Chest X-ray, AP view. Patient: 33 years old, sex M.
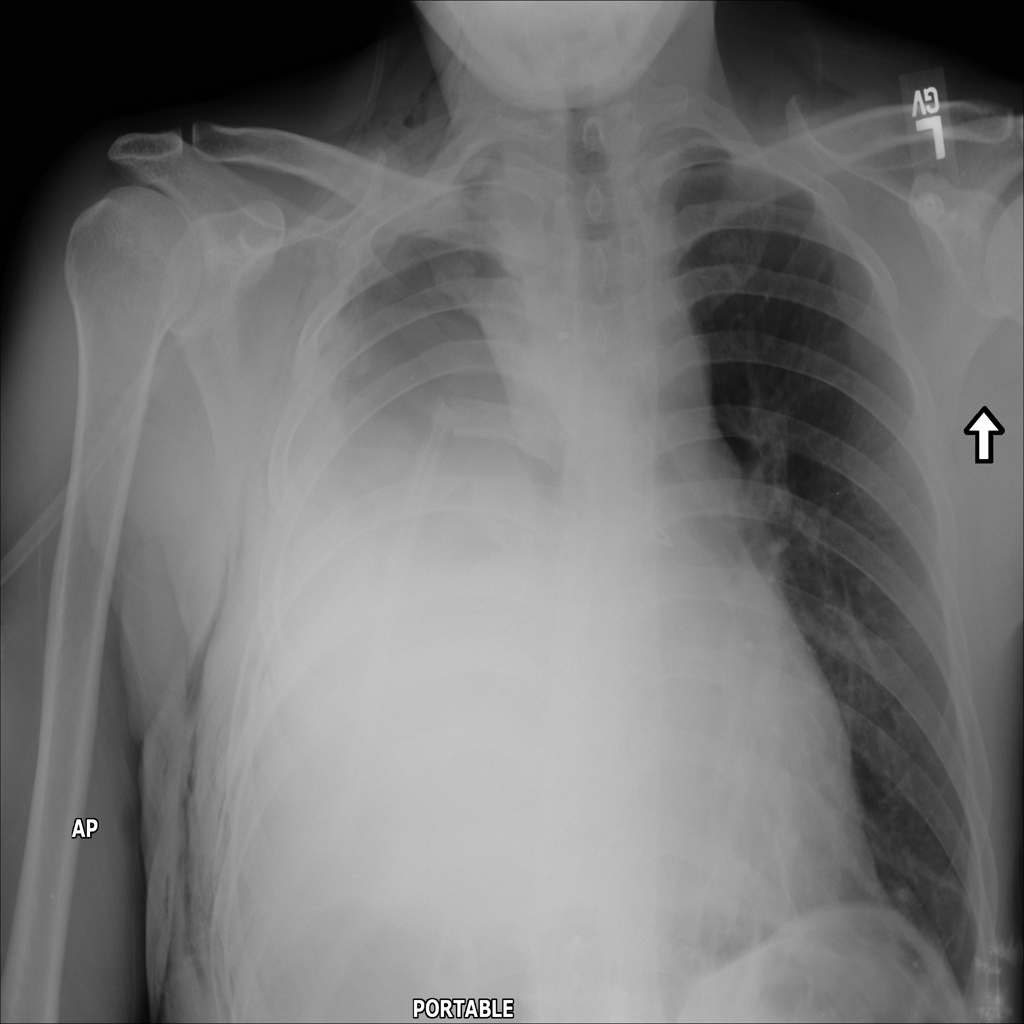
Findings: Effusion, Mass